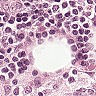
Metastatic tissue present: no